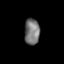
Tissue: prostate
Cell type: Epithelial cells
Senescence score: 0.3113
Nuclear area (px): 392
Mean DAPI intensity: 117.347